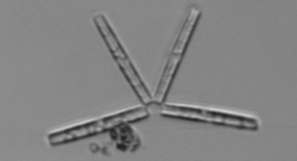
Label: Thalassionema